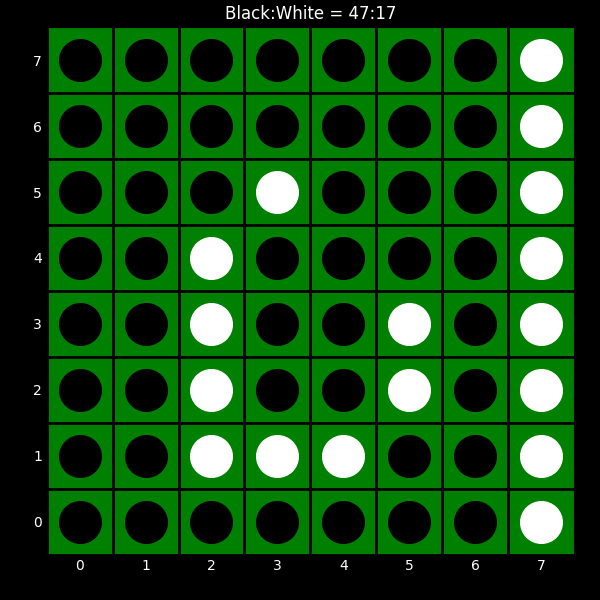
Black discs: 47
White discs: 17